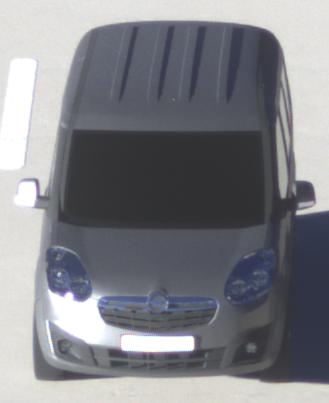
Make: Opel
Model: Combo Combi L1H1 1.4
Detailed model: Combo (D) Combi
Model produced from: 2012/01
Model produced until: 2013/11
Doors: 5
Color: gray
Road condition: dry road
Daytime: sunrise or sunset
Contrast: high contrast